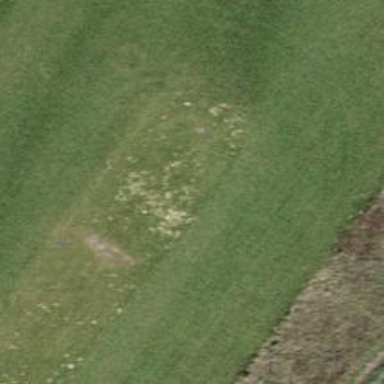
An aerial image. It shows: Golf tee on grassy land.